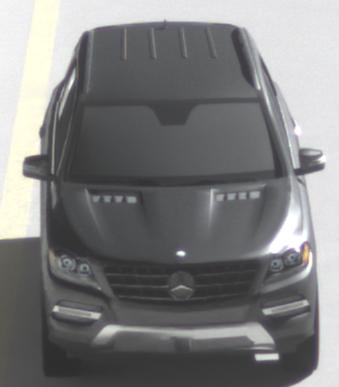
Make: Mercedes-Benz
Model: ML 350
Detailed model: M-Class (166)
Model produced from: 2011/11
Model produced until: 2014/10
Doors: 5
Color: gray
Road condition: dry road
Daytime: morning or afternoon
Contrast: high contrast